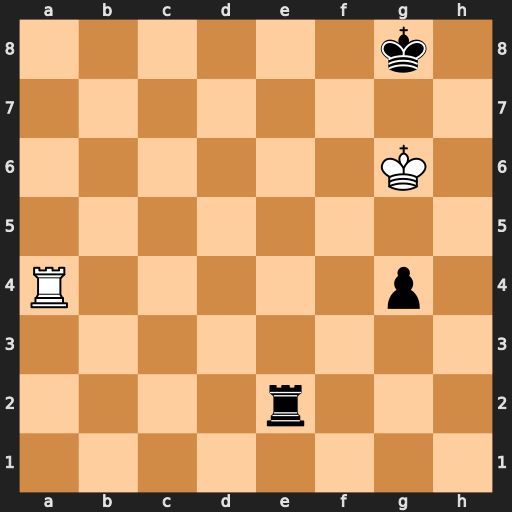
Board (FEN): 6k1/8/6K1/8/R5p1/8/4r3/8
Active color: w
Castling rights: -
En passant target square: -
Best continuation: Ra8+ Re8 Rxe8#